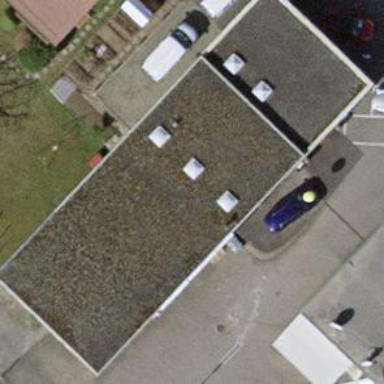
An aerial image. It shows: Commercial building.